Interaction volume radius: 10 \u00c5
Interaction volume height: 10 \u00c5
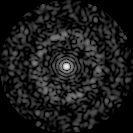
Disorder parameter: 0.8431